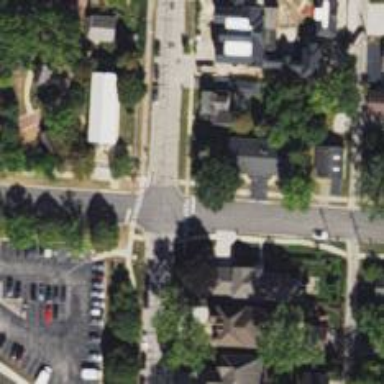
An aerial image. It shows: Residential road with separate sidewalk.